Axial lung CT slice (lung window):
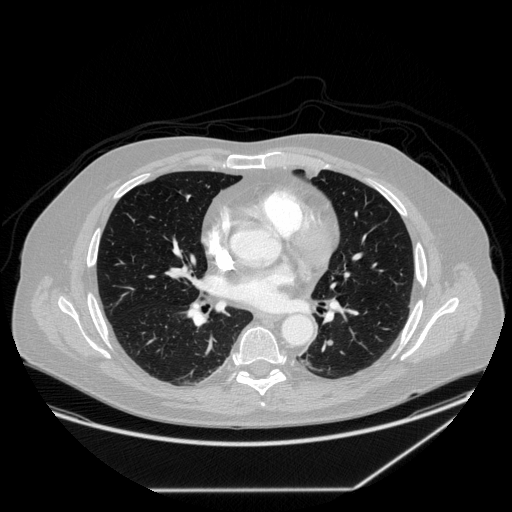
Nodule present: yes
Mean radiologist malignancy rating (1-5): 2.667